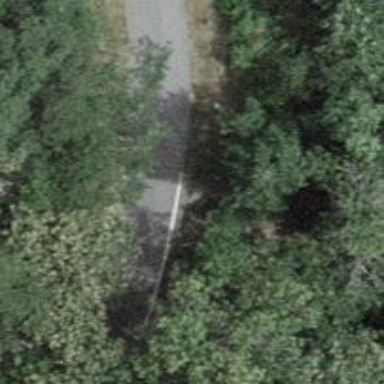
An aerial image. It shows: Stone steps along the road.